Field crop: tomato
Growth stage: 1
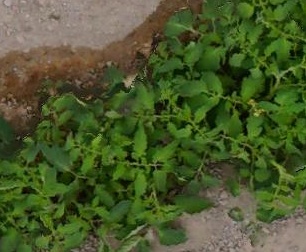
Species: tomato